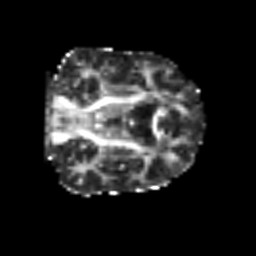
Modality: FA
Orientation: coronal
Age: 58
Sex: male
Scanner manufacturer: siemens
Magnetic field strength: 3 T
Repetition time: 6.1 s
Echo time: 0.101 s